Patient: sex M, age 36
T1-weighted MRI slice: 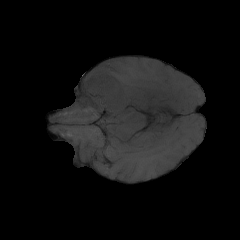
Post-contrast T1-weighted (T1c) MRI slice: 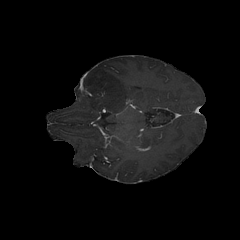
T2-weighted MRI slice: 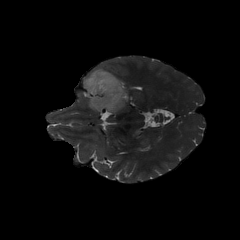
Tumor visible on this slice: yes
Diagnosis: Glioblastoma, IDH-wildtype
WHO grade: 4